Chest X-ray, PA view. Patient: 32 years old, sex M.
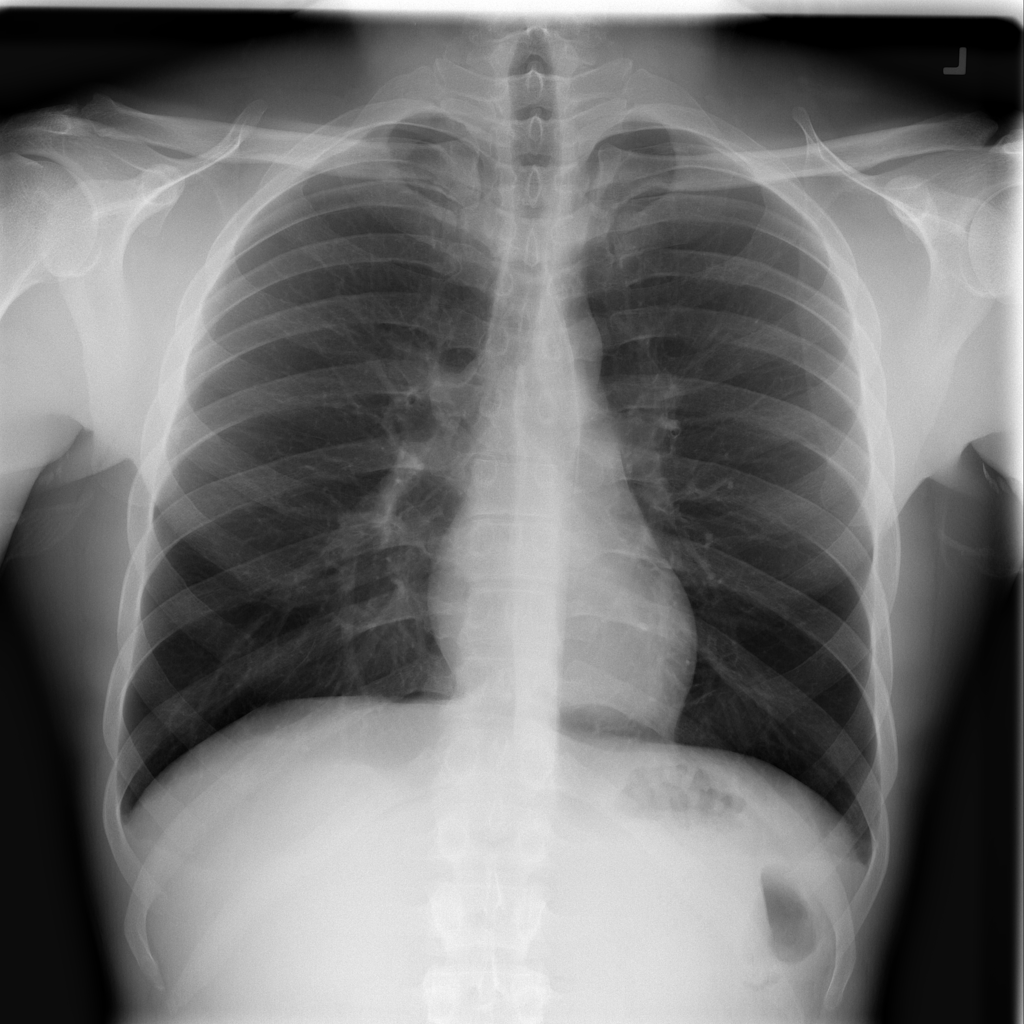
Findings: No Finding